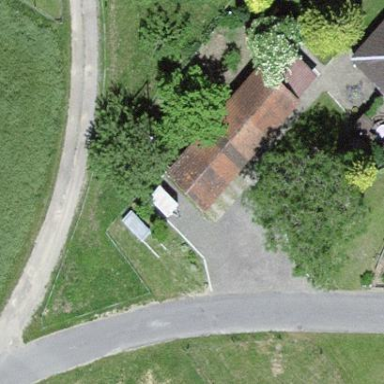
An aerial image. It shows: Garage.